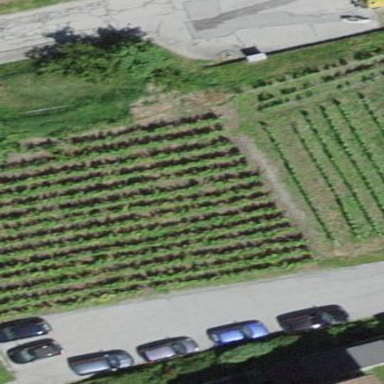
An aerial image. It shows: Vineyard growing grapes.